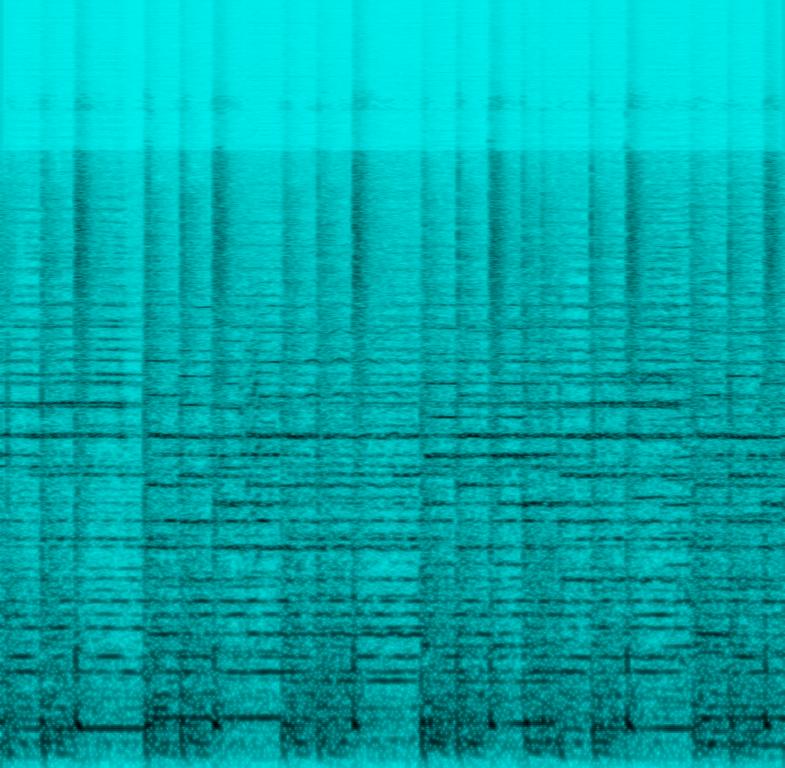
The song is an instrumental. The tempo is medium with a steady drum march rhythm, steady bass line, keyboard harmony and a synth string section. The song is Eros’s and emotional. The song has poor audio quality.